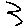
Label: zigzag